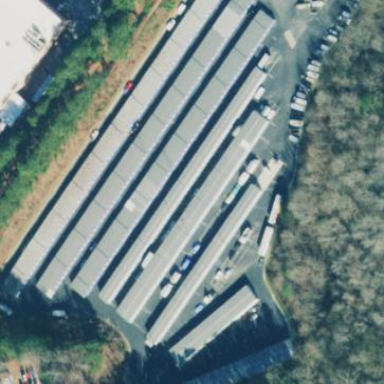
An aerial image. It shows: Warehouse building.